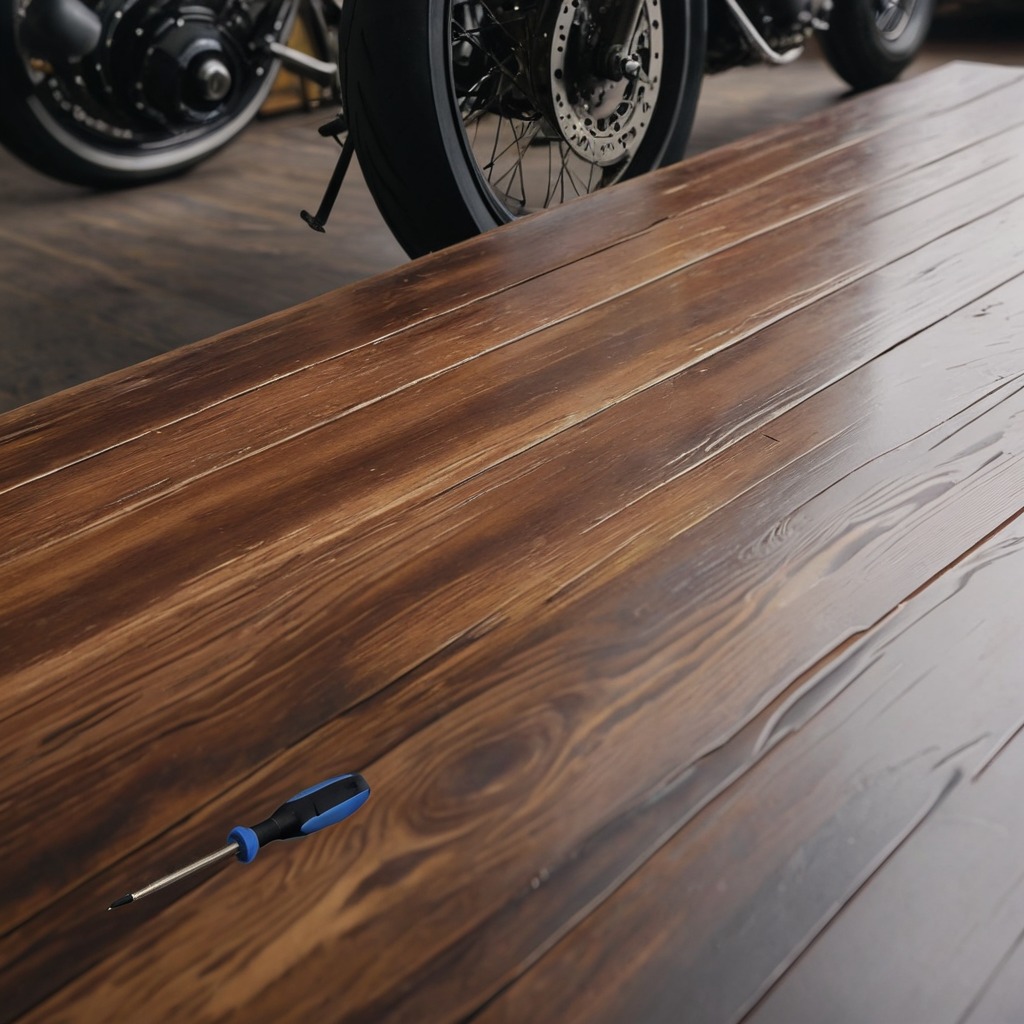
A screwdriver lies on an oil-spilled wooden table in a vintage motorcycle garage.